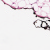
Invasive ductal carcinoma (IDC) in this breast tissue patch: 0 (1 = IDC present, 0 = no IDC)